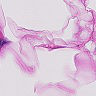
Metastatic tissue present: no